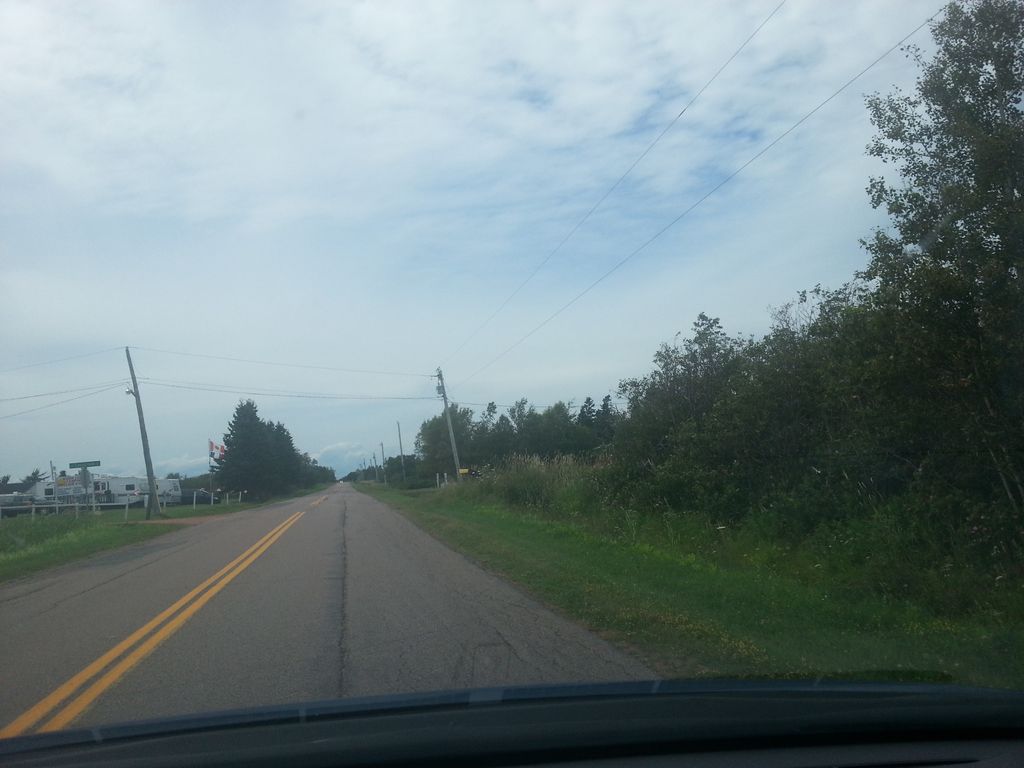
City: charlottetown